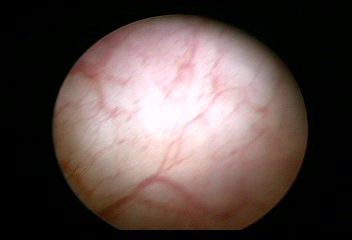
Modality: WLC
Class: Normal mucosa
Bladder cancer association: No